Field crop: tomato
Growth stage: 1
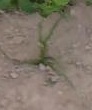
Species: cyperus